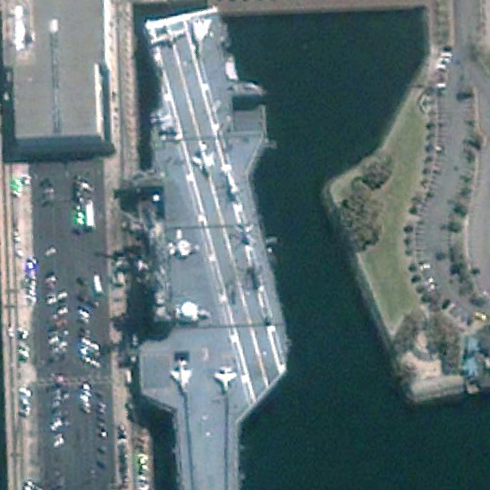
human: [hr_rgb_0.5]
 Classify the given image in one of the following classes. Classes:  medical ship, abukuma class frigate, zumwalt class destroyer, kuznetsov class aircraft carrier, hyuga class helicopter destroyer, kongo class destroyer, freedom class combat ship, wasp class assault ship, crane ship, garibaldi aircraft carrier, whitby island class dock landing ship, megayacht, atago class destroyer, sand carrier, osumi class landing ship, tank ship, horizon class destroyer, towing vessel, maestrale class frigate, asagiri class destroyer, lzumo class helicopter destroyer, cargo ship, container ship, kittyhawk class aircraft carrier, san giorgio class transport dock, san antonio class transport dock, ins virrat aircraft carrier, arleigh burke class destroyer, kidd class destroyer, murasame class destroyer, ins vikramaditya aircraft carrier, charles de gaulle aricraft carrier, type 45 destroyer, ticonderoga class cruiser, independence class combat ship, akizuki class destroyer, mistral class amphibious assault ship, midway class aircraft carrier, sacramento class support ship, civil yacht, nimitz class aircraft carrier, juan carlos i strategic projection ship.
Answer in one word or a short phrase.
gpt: Midway class aircraft carrier